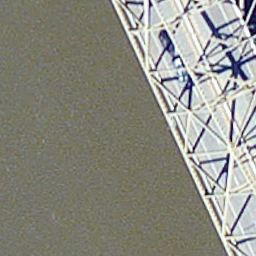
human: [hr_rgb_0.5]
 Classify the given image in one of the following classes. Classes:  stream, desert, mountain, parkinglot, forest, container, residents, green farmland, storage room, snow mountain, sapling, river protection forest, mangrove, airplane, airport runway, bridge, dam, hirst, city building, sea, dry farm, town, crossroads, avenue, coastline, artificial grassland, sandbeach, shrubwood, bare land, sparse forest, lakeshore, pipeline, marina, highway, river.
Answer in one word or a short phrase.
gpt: bridge